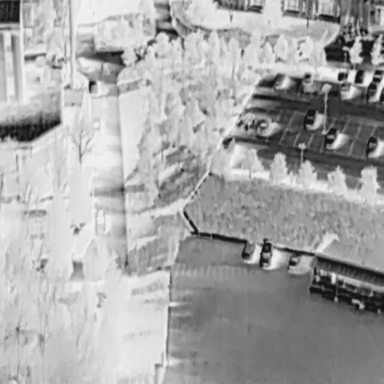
There are 17 Cars in the infrared image.